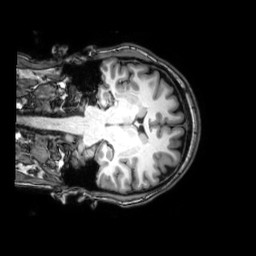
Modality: T1w
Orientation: coronal
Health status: healthy
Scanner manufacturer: philips
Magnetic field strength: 3 T
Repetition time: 0.00769 s
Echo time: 0.0035 s